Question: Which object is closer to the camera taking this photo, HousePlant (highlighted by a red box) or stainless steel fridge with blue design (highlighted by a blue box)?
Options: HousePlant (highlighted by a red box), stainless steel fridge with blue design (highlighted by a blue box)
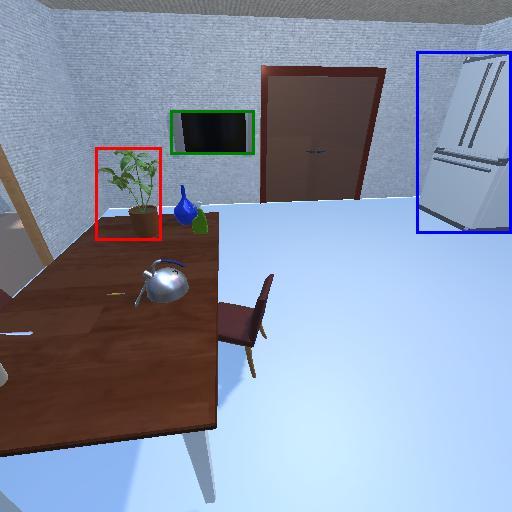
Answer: HousePlant (highlighted by a red box)